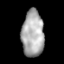
Tissue: lung
Cell type: Epithelial cells
Senescence score: 0.2031
Nuclear area (px): 1000
Mean DAPI intensity: 171.976